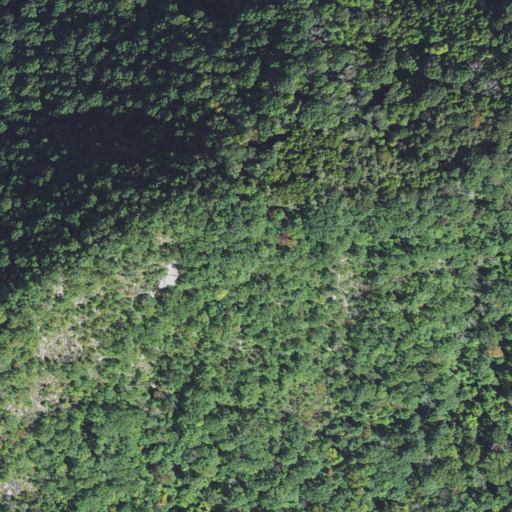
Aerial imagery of mountain in North Carolina named Doubleside Knob containing deciduous forest and grassland